Interaction volume radius: 5 \u00c5
Interaction volume height: 10 \u00c5
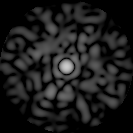
Disorder parameter: 0.868